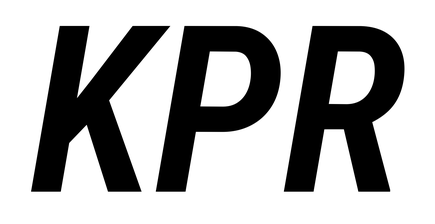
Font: Roboto-Italic_Condensed_SemiBold_Italic